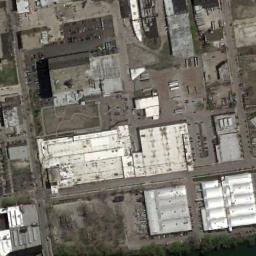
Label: industrial_area